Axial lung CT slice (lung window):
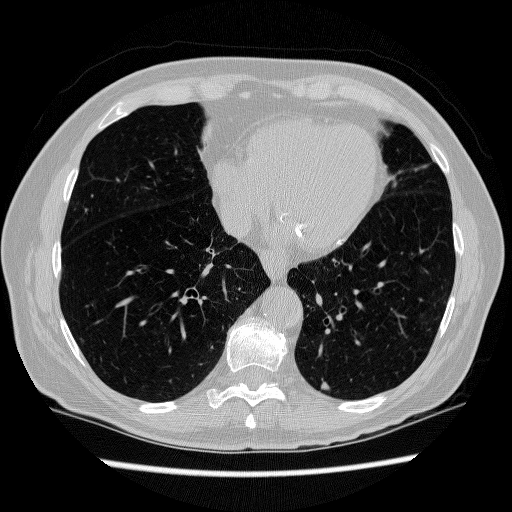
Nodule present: yes
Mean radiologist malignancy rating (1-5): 3